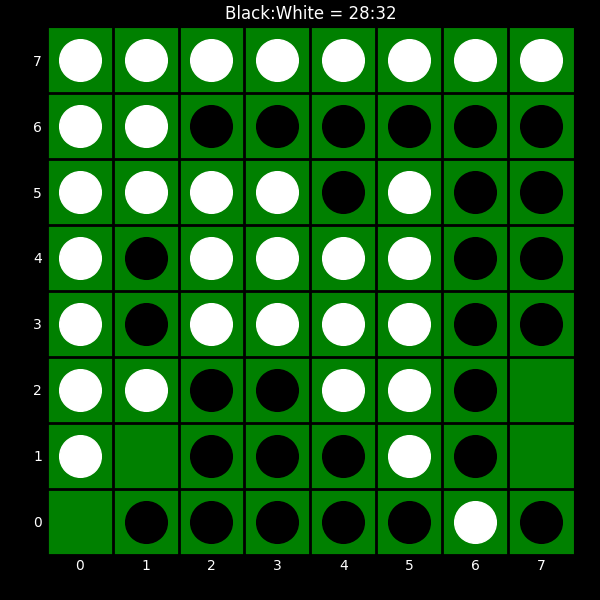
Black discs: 28
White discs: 32